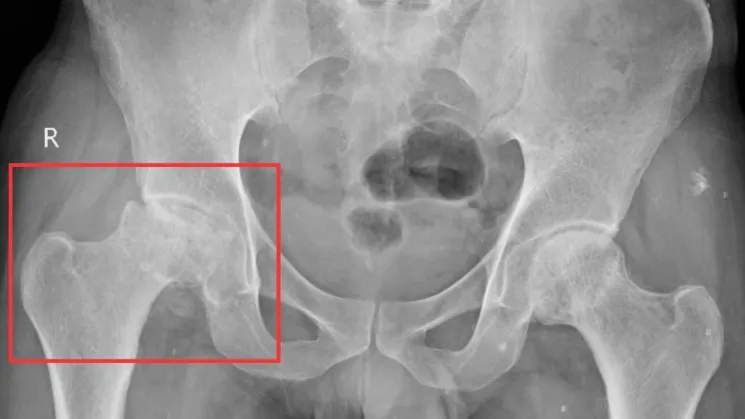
X-ray of the pelvis. The red rectangle shows the destruction of the right femoral head.
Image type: radiology (x_ray)